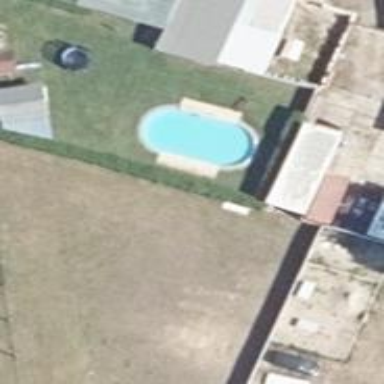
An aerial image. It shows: Swimming pool located in leisure land.